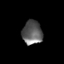
Tissue: skin
Cell type: Epithelial cells
Senescence score: 0.6804
Nuclear area (px): 459
Mean DAPI intensity: 98.314